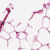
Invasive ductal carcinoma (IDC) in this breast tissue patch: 0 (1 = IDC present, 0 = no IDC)